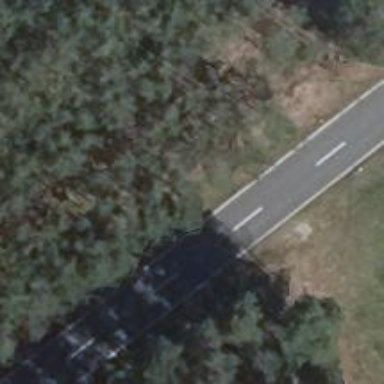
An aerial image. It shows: Asphalt road classified as tertiary.